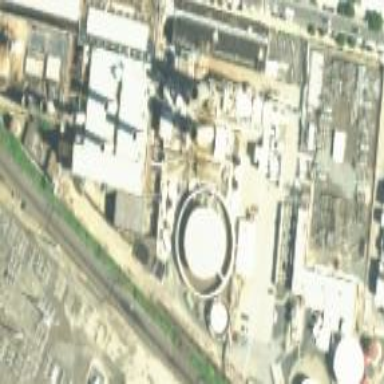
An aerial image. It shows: Power plant.